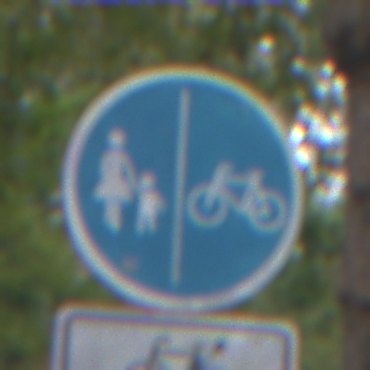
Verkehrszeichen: GetrennterRadUndGehwegRadwegRechts
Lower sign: EinspurigeFahrzeugeFrei6
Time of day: MorningAfternoon
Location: Outdoor (Urban)
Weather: Overcast
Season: NotSpecified
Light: Natural